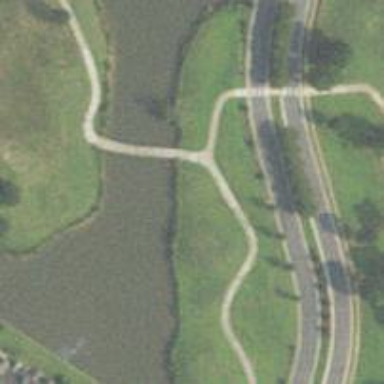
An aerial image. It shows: Footway on bridge.